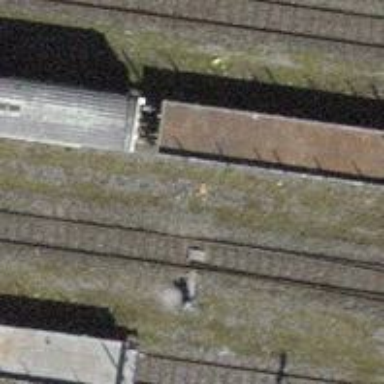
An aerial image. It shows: Railway yard used for servicing trains.